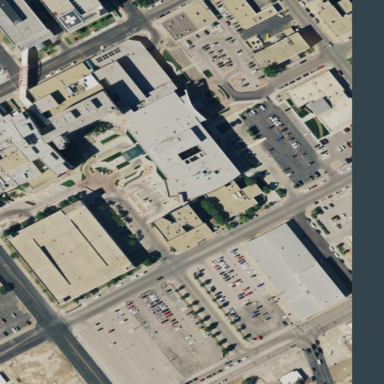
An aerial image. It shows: Hospital providing healthcare services.